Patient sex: M
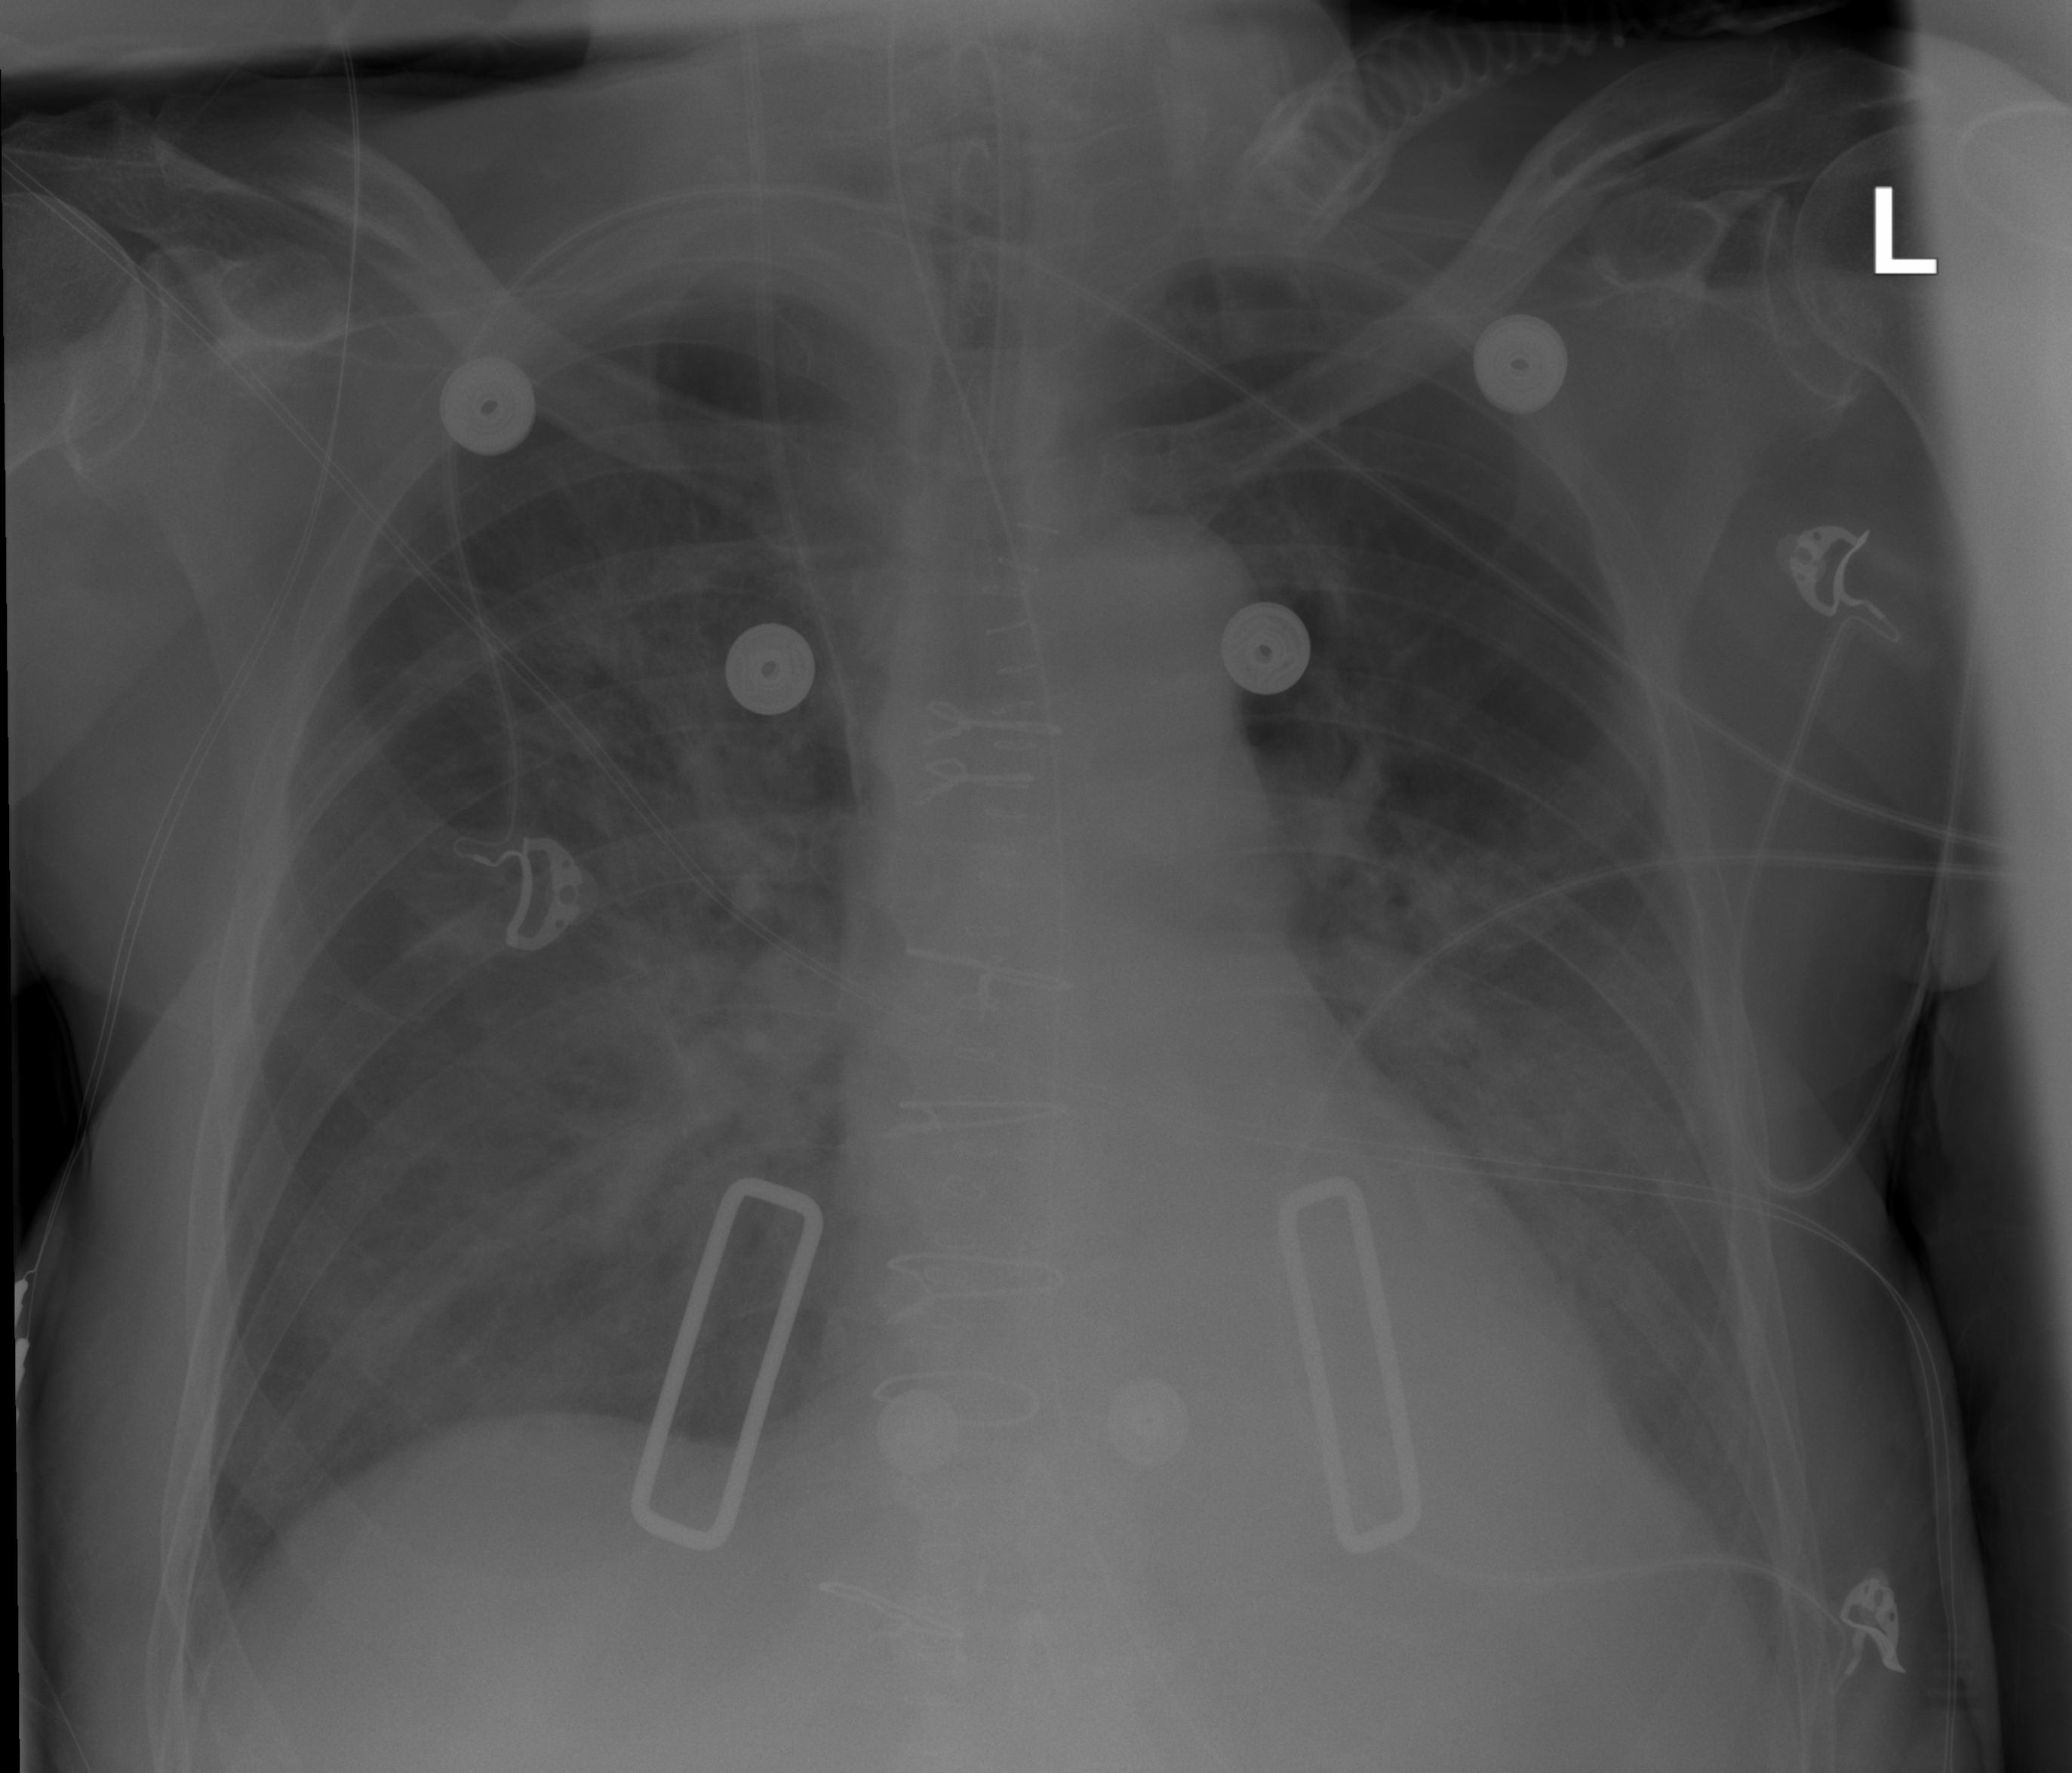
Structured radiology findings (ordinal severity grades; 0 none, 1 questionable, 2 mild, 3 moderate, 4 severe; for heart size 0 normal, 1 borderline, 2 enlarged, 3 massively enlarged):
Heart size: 0
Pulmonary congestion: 2
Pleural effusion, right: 0
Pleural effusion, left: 1
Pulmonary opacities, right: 1
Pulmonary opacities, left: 0
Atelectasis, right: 0
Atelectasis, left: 0